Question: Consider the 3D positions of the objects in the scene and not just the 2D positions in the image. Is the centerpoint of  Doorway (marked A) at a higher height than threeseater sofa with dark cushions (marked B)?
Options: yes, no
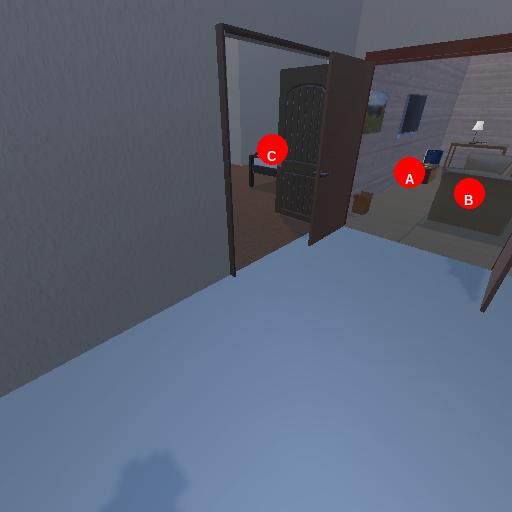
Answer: yes